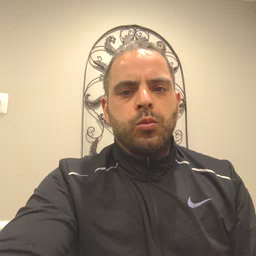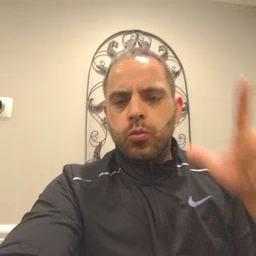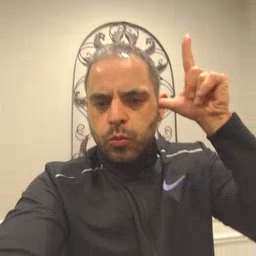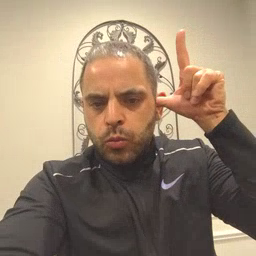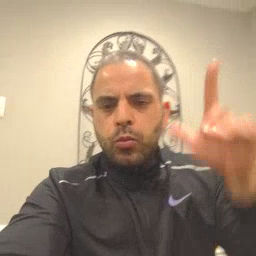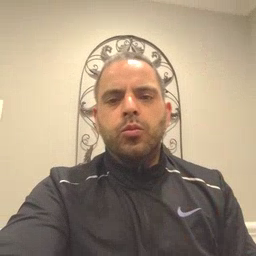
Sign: listen